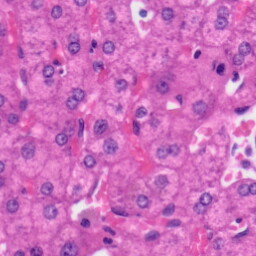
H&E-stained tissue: Liver